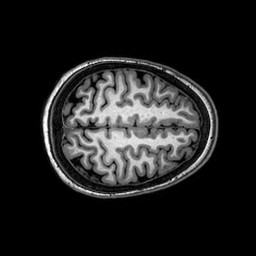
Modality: T1w
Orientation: axial
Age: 22
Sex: female